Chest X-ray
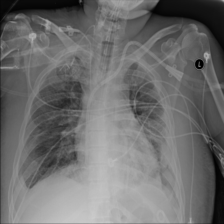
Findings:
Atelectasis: negative
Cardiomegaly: negative
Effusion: positive
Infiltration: negative
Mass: negative
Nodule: negative
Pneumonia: negative
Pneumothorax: negative
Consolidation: negative
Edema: negative
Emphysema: negative
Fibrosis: negative
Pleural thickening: negative
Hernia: negative